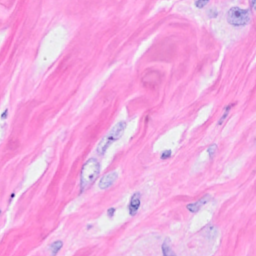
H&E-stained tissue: Breast